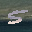
Label: 5